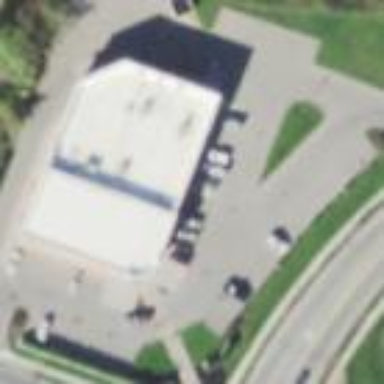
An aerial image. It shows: Parking area with asphalt surface.